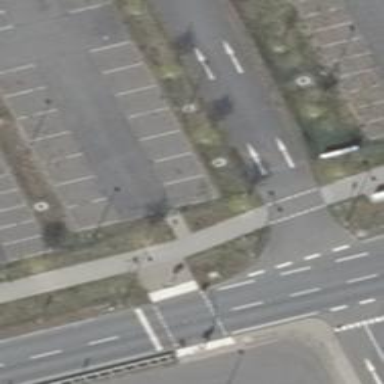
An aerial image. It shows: Footway.